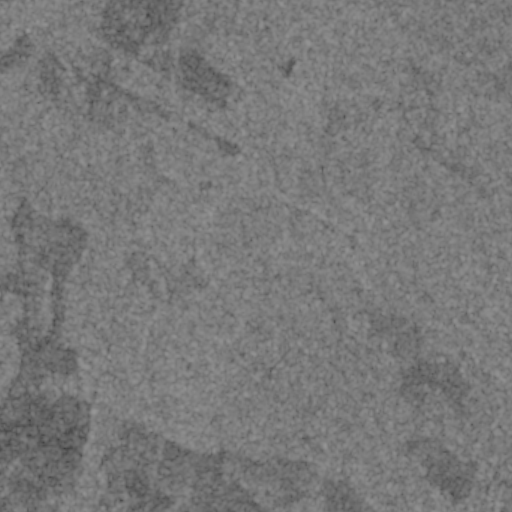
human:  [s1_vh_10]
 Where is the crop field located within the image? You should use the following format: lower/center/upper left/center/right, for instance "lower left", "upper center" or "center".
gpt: The crop field is located in the lower left of the image.
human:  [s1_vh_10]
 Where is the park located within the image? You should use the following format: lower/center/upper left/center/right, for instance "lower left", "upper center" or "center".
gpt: The park is located in the upper left of the image.
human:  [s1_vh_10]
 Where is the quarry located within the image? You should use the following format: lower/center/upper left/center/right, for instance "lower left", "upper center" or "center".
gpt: The quarry is located in the lower center of the image.
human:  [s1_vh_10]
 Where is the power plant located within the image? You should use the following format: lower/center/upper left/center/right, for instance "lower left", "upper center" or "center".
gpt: There is no power plant in the image.

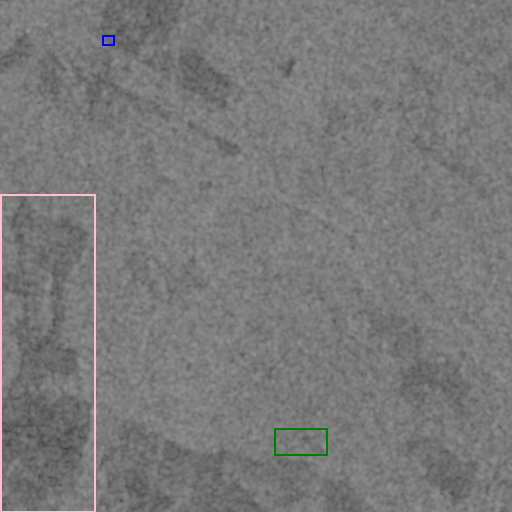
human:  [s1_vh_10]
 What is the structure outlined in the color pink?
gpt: The structure outlined in pink is a crop field.
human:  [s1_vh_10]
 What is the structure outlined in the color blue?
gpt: The structure outlined in blue is a park.
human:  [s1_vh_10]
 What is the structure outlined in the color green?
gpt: The structure outlined in green is a quarry.
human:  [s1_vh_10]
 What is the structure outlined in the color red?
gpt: There is no red outline.